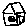
Label: house